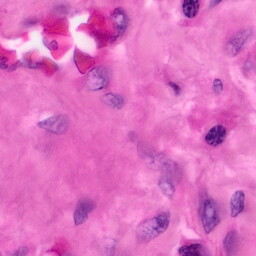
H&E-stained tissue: Pancreatic